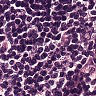
Metastatic tissue present: no